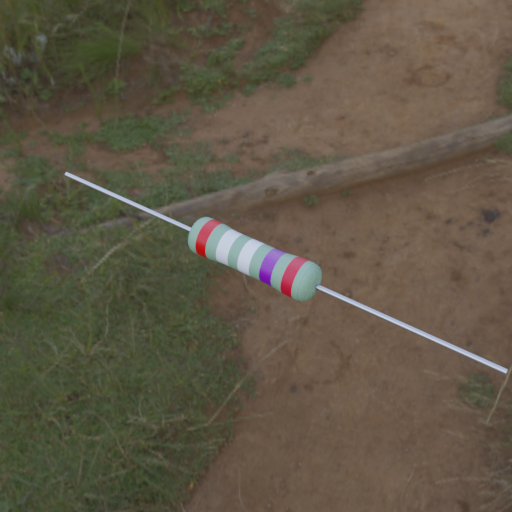
Resistor colour bands (in order): red, white, white, violet, red